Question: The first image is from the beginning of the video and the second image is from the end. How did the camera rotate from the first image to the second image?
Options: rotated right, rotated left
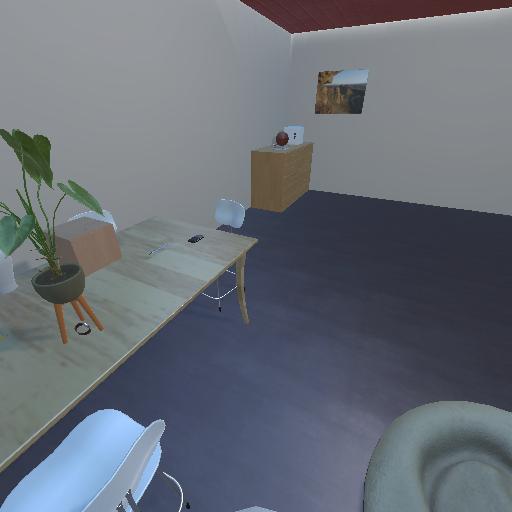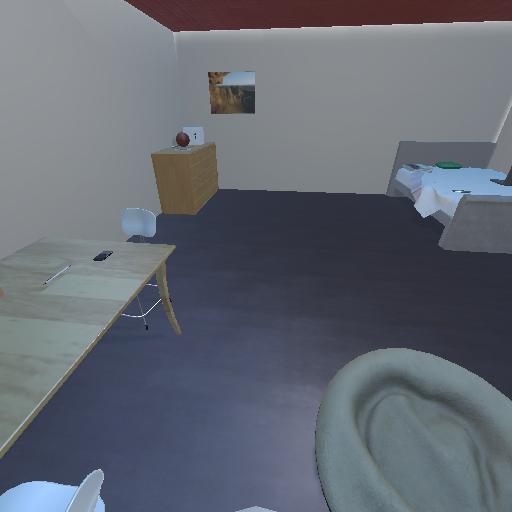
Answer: rotated right